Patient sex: M
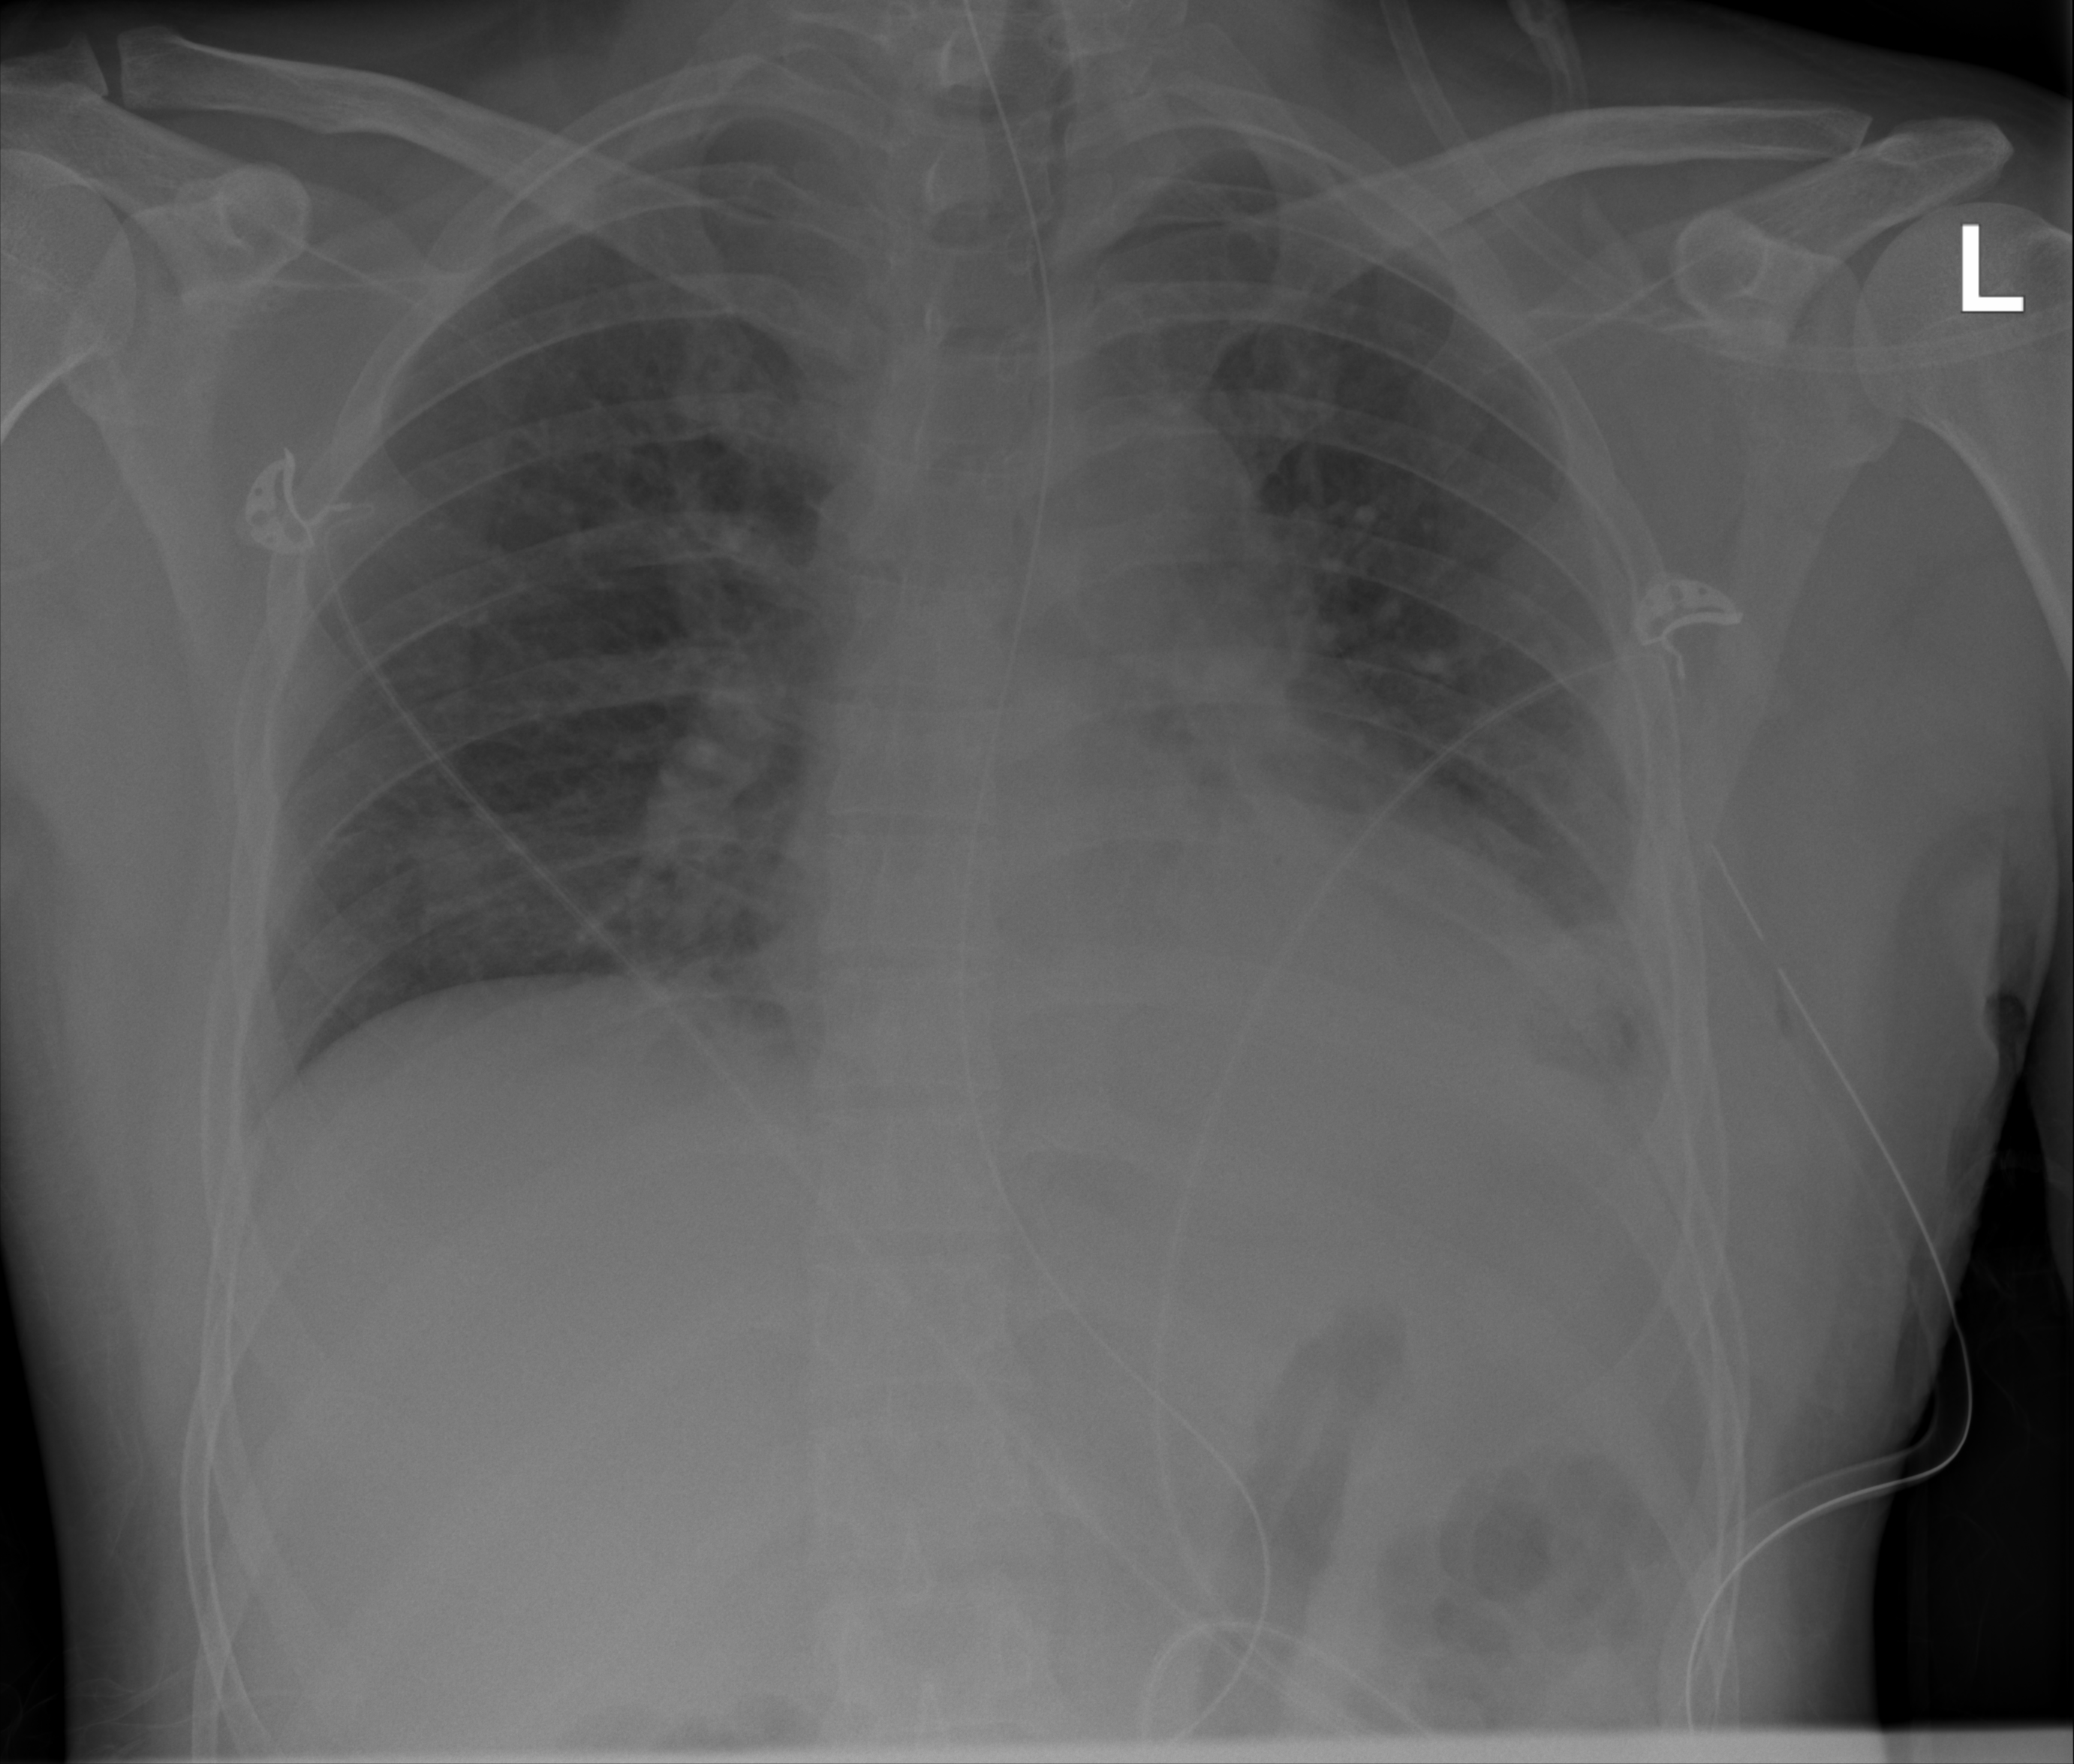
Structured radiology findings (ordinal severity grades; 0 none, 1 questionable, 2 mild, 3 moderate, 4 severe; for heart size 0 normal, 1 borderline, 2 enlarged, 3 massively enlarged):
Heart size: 2
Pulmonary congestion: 0
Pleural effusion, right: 0
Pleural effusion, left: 2
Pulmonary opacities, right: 0
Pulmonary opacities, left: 0
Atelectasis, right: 0
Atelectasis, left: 2